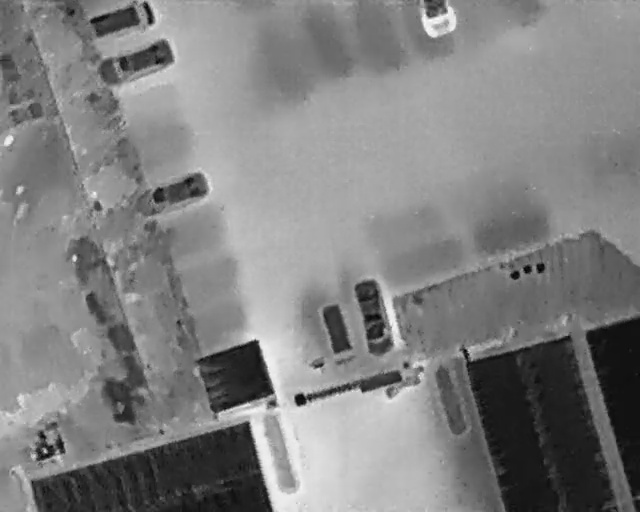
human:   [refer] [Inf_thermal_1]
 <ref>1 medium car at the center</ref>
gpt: <box>[[52, 58, 64, 65, 167]]</box>

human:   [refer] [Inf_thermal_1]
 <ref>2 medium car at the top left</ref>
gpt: <box>[[16, -2, 21, 10, 2], [18, 4, 23, 19, 161]]</box>